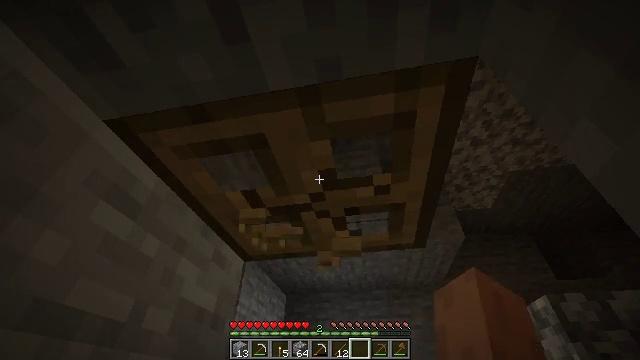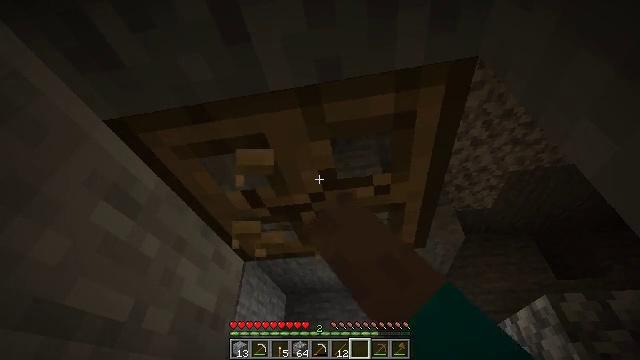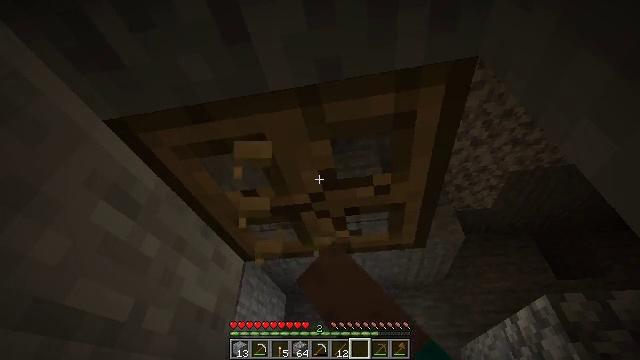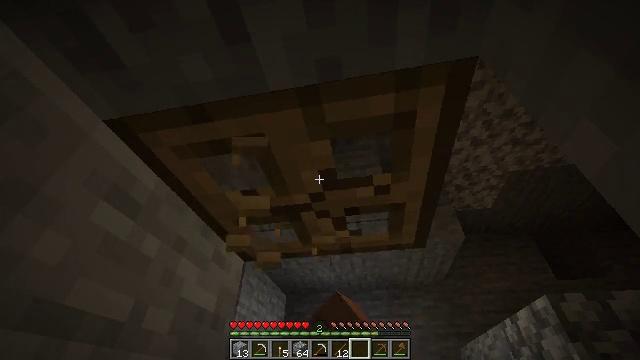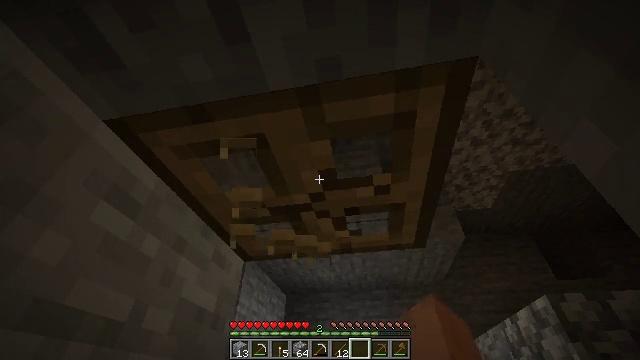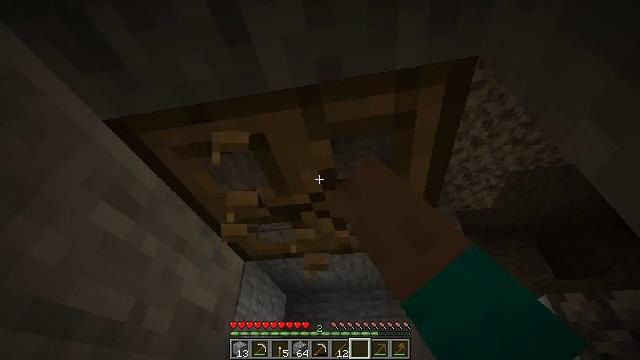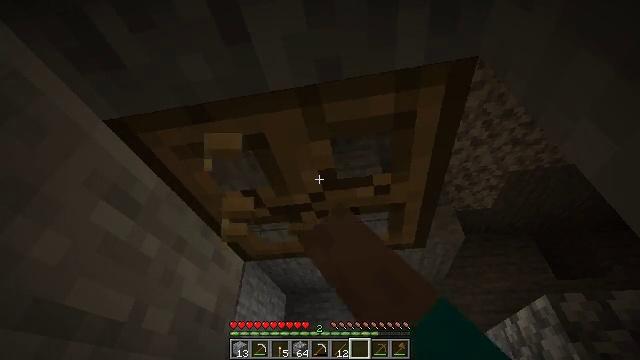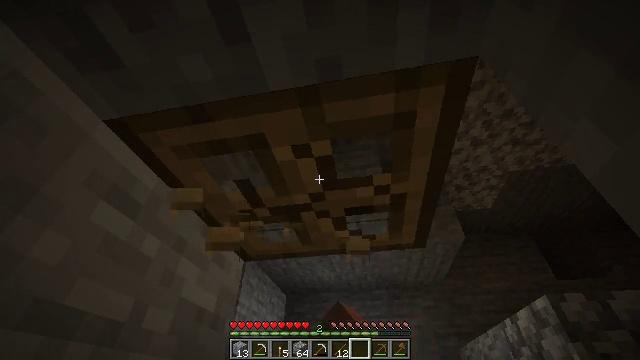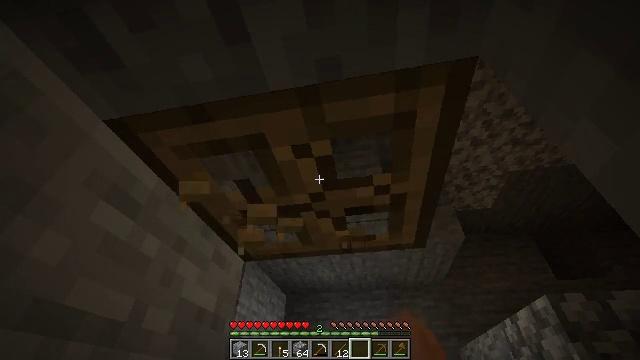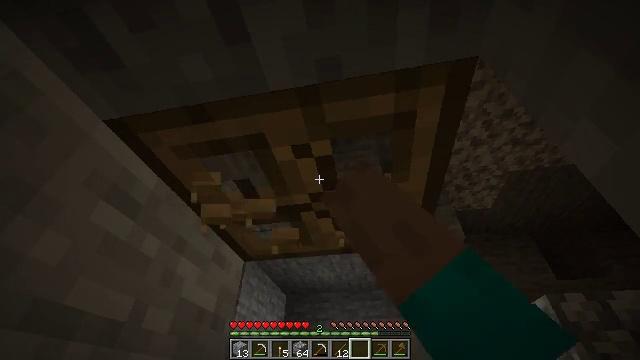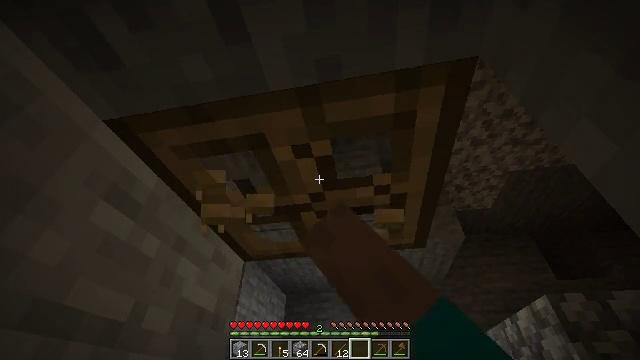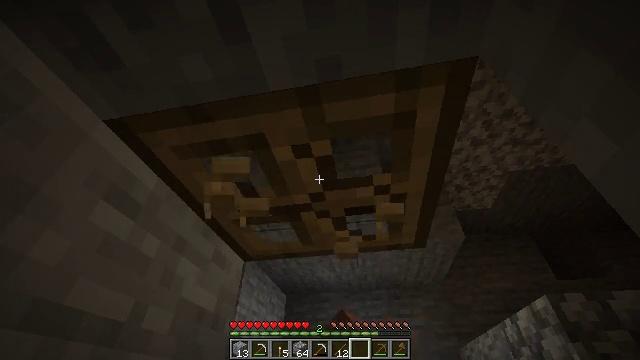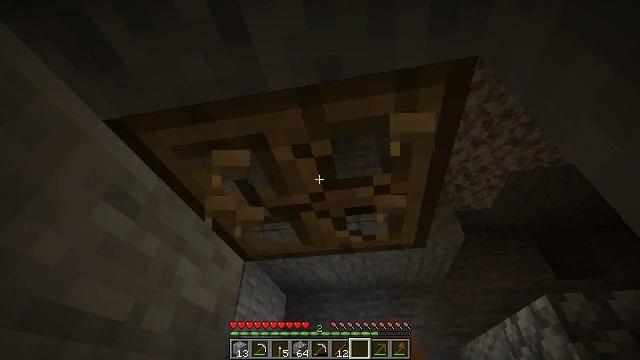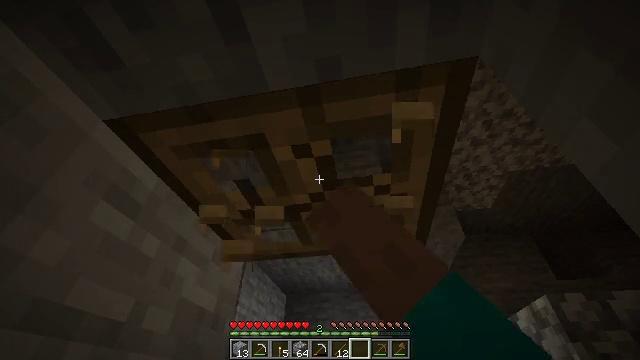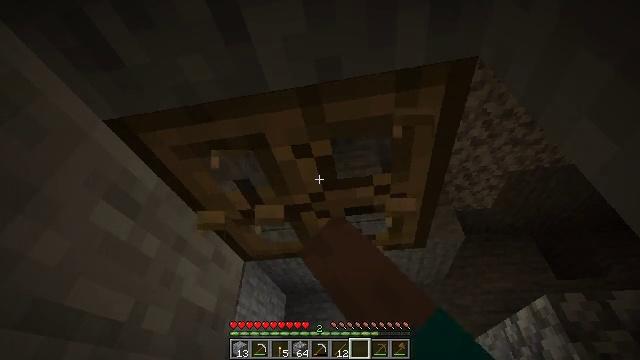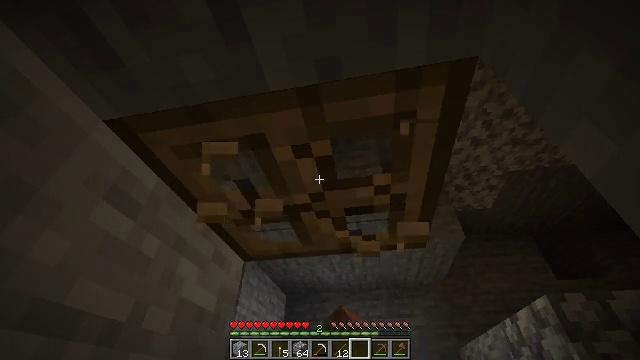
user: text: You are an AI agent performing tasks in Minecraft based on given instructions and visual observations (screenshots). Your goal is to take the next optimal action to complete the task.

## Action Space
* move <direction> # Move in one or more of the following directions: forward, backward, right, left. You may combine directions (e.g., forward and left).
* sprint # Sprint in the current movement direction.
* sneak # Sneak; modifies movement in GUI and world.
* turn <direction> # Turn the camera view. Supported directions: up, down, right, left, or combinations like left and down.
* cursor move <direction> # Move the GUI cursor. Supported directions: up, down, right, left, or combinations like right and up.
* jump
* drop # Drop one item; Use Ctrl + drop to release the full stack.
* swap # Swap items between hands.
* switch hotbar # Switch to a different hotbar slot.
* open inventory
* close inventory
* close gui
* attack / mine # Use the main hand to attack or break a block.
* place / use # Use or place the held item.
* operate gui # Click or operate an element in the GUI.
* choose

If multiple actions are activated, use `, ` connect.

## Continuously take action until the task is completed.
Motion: motion action
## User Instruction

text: Collect the oak trapdoor for re-use.
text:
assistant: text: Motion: attack / mine
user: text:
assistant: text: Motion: attack / mine
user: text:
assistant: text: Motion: attack / mine
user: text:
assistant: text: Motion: attack / mine
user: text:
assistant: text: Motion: attack / mine
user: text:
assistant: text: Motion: attack / mine
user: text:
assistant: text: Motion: attack / mine
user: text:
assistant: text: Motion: attack / mine
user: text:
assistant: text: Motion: attack / mine
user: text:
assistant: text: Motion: attack / mine
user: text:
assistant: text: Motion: attack / mine
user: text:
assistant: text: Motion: attack / mine
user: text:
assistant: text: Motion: attack / mine
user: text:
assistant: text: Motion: attack / mine
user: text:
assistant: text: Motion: attack / mine
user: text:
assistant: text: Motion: attack / mine
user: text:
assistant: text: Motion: attack / mine
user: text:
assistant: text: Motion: attack / mine
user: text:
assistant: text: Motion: attack / mine
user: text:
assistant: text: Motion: attack / mine
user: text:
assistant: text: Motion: attack / mine
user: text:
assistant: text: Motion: attack / mine
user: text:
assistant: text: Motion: attack / mine
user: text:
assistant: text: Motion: attack / mine
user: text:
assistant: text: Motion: attack / mine
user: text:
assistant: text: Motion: attack / mine
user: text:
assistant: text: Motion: attack / mine
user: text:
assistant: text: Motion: attack / mine
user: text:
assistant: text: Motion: attack / mine
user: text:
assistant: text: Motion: attack / mine